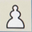
Piece: wP